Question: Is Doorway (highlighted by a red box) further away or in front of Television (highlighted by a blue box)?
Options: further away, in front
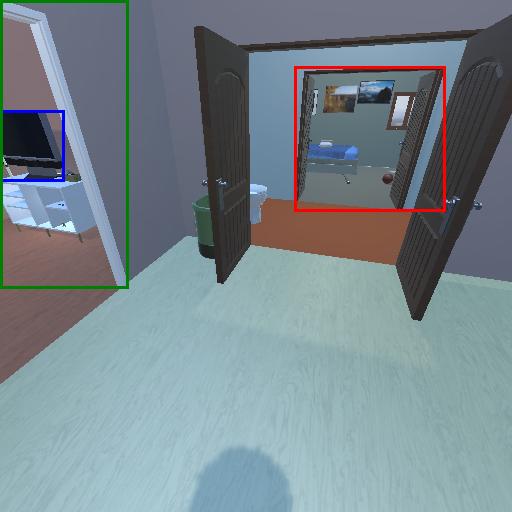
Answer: further away